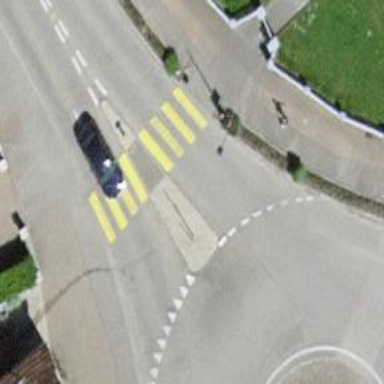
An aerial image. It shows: Crossing with island in the road.